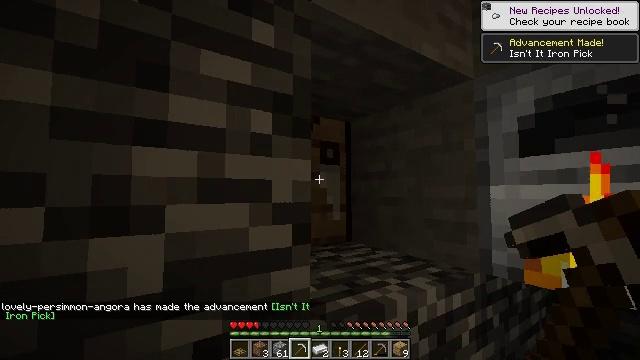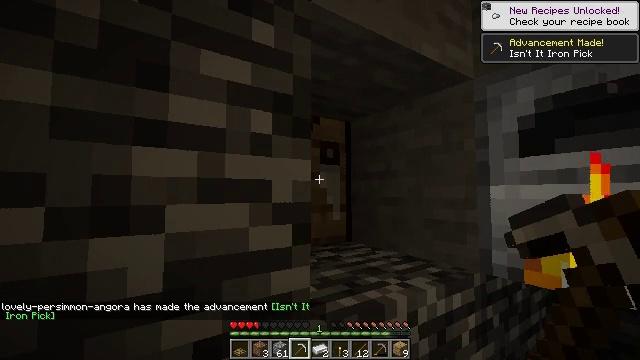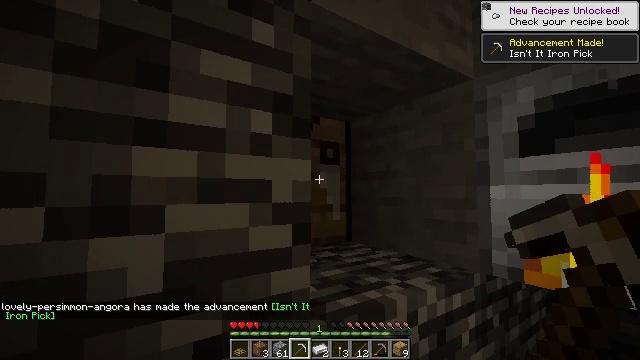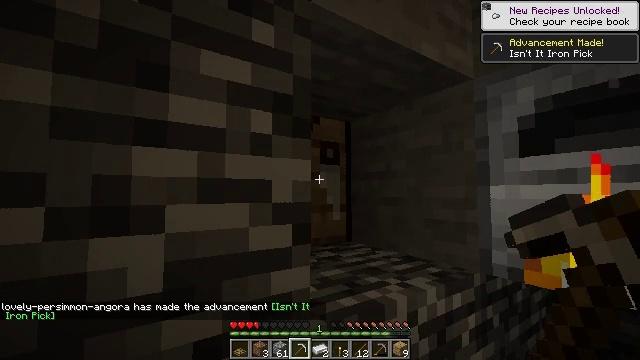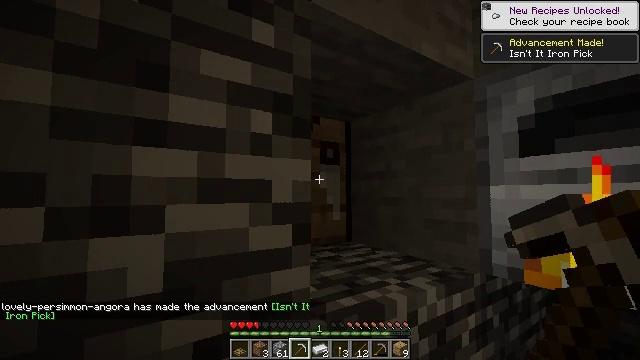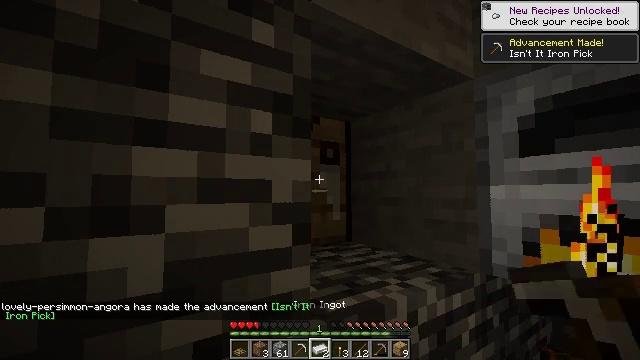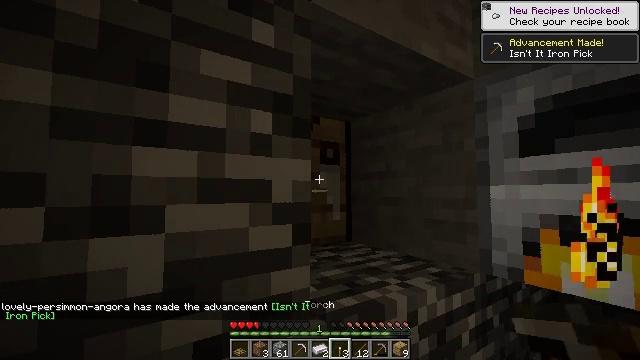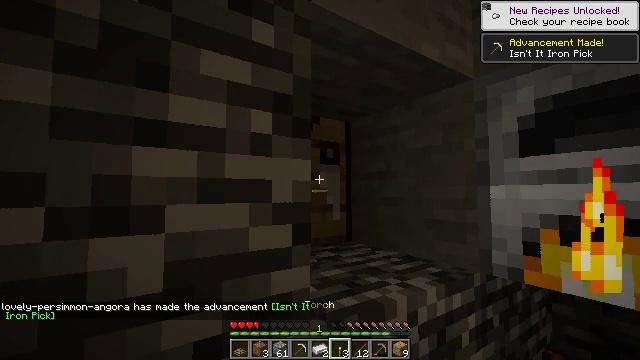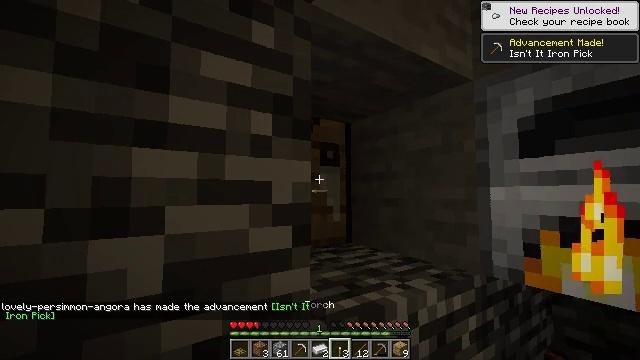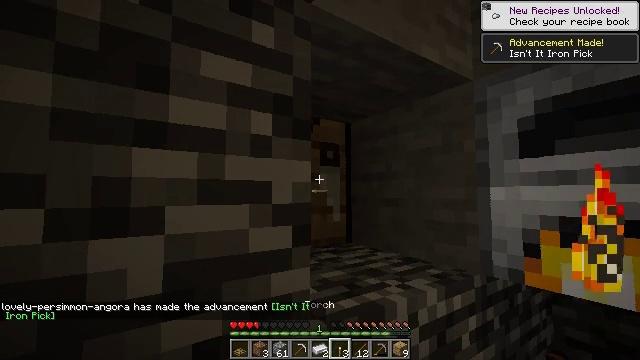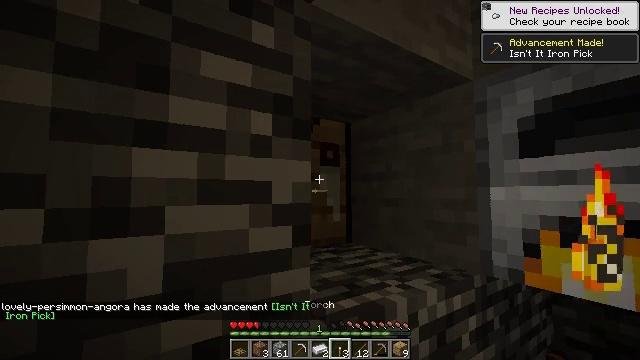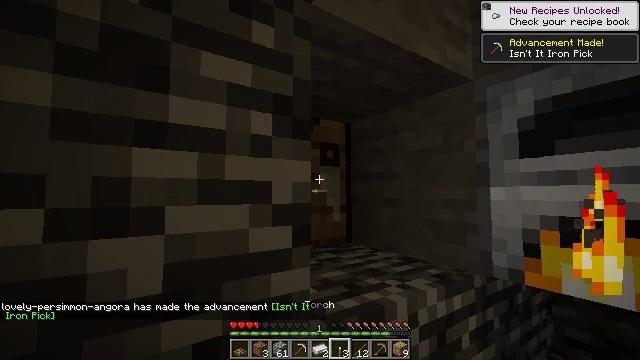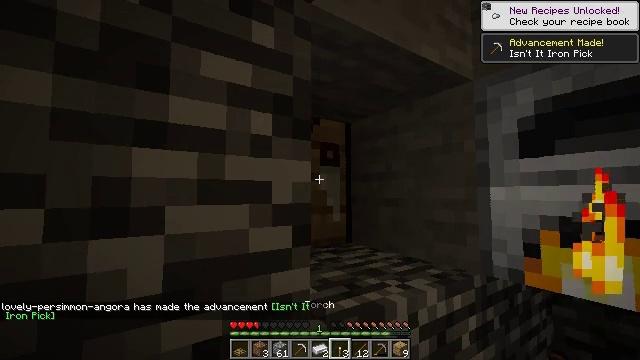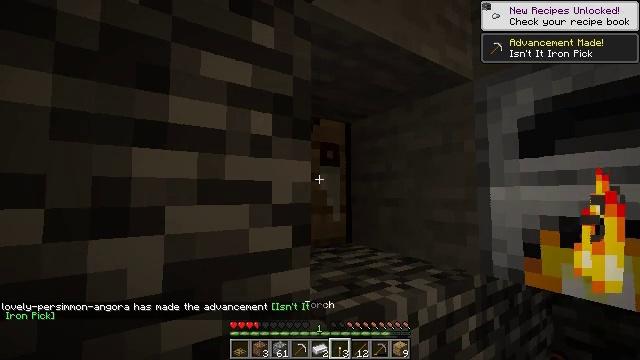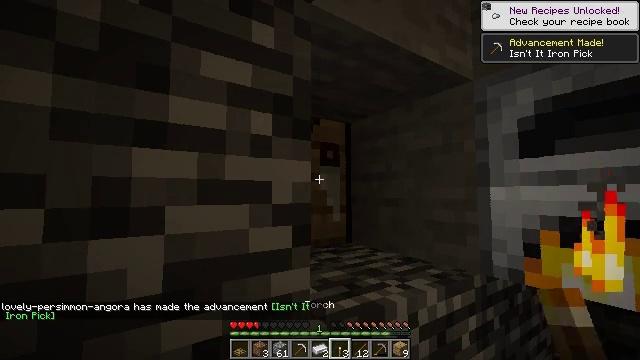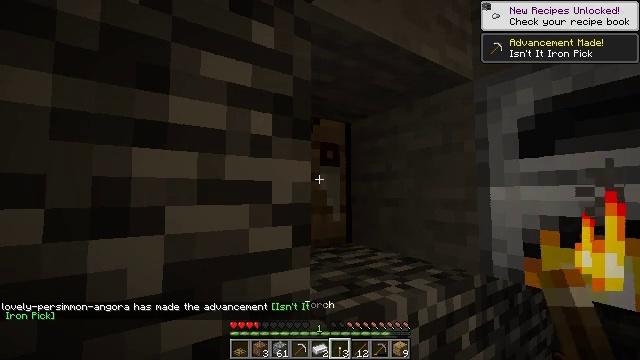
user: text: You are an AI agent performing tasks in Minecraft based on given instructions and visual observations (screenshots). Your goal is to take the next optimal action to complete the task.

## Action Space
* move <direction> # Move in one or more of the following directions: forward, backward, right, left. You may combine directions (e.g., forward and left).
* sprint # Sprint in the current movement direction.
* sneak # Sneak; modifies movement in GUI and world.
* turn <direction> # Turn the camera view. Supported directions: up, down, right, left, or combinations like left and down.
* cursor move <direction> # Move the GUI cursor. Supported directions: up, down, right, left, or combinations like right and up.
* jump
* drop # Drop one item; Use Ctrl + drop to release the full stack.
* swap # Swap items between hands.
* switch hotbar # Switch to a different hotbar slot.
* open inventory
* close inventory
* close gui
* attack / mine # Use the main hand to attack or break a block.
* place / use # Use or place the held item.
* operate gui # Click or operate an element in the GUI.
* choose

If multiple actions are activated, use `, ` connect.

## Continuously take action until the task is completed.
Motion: motion action
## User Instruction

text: Attack the oak trapdoor to recycle it.
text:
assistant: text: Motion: no_op
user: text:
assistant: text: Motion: no_op
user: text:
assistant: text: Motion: no_op
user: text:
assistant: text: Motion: no_op
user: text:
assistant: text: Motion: no_op
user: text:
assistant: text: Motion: no_op
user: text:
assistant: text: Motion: no_op
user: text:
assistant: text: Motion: no_op
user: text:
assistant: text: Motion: no_op
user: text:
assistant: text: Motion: no_op
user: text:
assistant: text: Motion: no_op
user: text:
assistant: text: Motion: no_op
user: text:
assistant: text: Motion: no_op
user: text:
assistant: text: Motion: no_op
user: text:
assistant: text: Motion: no_op
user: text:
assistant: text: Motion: no_op
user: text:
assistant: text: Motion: no_op
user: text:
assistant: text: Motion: no_op
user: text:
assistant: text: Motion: no_op
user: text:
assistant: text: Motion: no_op
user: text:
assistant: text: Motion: no_op
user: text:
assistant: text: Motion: no_op
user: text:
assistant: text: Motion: no_op
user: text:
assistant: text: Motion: no_op
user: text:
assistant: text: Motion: no_op
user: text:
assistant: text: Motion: no_op
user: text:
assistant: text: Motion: no_op
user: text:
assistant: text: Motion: no_op
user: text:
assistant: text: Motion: no_op
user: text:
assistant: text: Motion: no_op